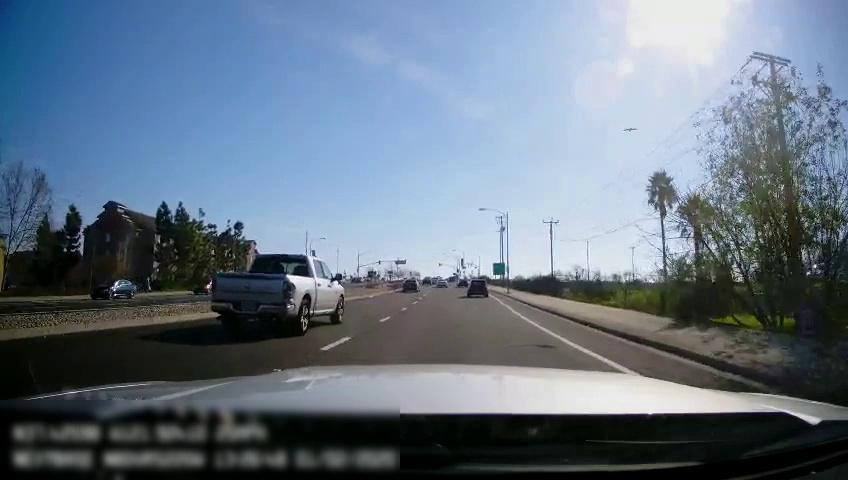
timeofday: Day
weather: Sunny
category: Drivable Space
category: Drivable Space
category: Vehicles | Car
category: Vehicles | Car
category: Vehicles | Car
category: Vehicles | Car
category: Vehicles | Car
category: Vehicles | Van
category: Vehicles | Car
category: Vehicles | Truck
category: Lanes | Alternate Lane
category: Lanes | Current Lane
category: Lanes | Opposite Lane
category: Lanes | Opposite Lane
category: Traffic | Signs